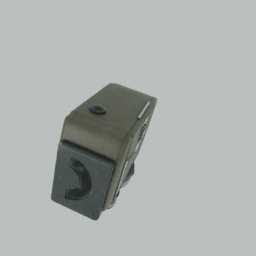
Label: electronics